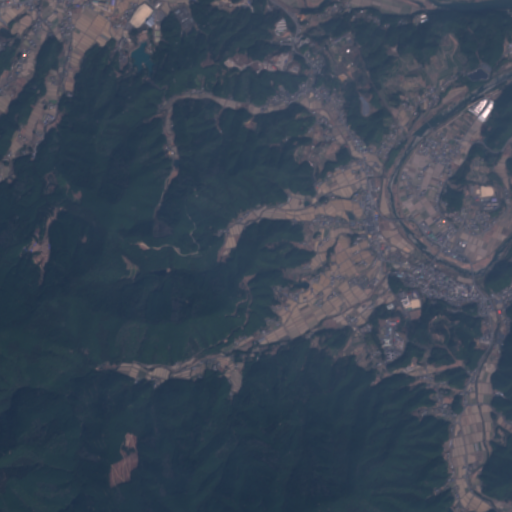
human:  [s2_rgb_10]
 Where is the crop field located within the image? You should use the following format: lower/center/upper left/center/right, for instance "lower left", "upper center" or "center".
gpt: The crop field is located in the right of the image.
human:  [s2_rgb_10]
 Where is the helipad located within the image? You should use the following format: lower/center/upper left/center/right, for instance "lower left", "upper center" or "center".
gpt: The helipad is located in the center right of the image.
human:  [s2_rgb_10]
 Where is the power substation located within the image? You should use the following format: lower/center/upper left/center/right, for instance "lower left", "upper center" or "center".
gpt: The power substation is located in the upper center of the image.
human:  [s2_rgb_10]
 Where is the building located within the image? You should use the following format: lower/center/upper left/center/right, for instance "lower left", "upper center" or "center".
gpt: There is no building in the image.